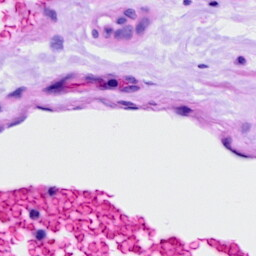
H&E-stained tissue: Ovarian